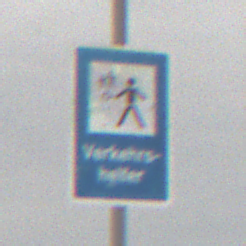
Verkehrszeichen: Verkehrshelfer
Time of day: MorningAfternoon
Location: Outdoor (Nature)
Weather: Overcast
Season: Winter
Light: Natural